Question: I have an ASP.NET webforms application and I have created a MVC View and a Layout Page and I have also created a Partial View but it is giving an error while loading in Layout Page. Please see the following error and my code:
Error on _LayoutPage.cshtml

I have added my code bellow:
_LayoutPage.cshtml
'''
<!DOCTYPE html>
<html>
<head>
<meta name="viewport" content="width=device-width" />
<title>@ViewBag.Title</title>
</head>
<body>
<p>Bellow table is in Layout page(Master Page)</p>
<table border="1" cellpadding="5" cellspacing="5">
<tr>
<td>@{Html.RenderAction("_Header", "Layout"); }</td>
<td>@RenderBody()</td>
</tr>
</table>
</body>
</html>
'''
LayoutController.cs
'''
using System;
using System.Collections.Generic;
using System.Linq;
using System.Web;
using System.Web.Mvc;
using CBT_WebApplication.Library.CS;
using CBT_WebApplicationProject.Models;
namespace CBT_WebApplicationProject.Controllers
{
public class LayoutController : Controller
{
public ActionResult _Header()
{
HeaderVM hvm = new HeaderVM();
hvm.sAltText = "HFI Logo";
hvm.sHomeURL = "~/Home3.aspx";
hvm.sClass = "logo-header";
hvm.sLogoSrc = "/images/graphics/hf-logo-header-blue.png";
return PartialView("~/Views/Header/_Header.cshtml");
}
}
}
'''
_Header.cshtml (Partial View)
'''
@model CBT_WebApplicationProject.Models.HeaderVM
<div id="divHFI" class='@Model.sClass'>
<a href='@Model.sHomeURL'>
<img src='@Model.sLogoSrc' alt='@Model.sAltText' />
</a>
</div>
'''
HeaderVM.cs
'''
using System;
using System.Collections.Generic;
using System.Linq;
using System.Web;
namespace CBT_WebApplicationProject.Models
{
public class HeaderVM
{
public string sAltText { get; set; }
public string sHomeURL { get; set; }
public string sLogoSrc { get; set; }
public string sClass { get; set; }
}
}
'''
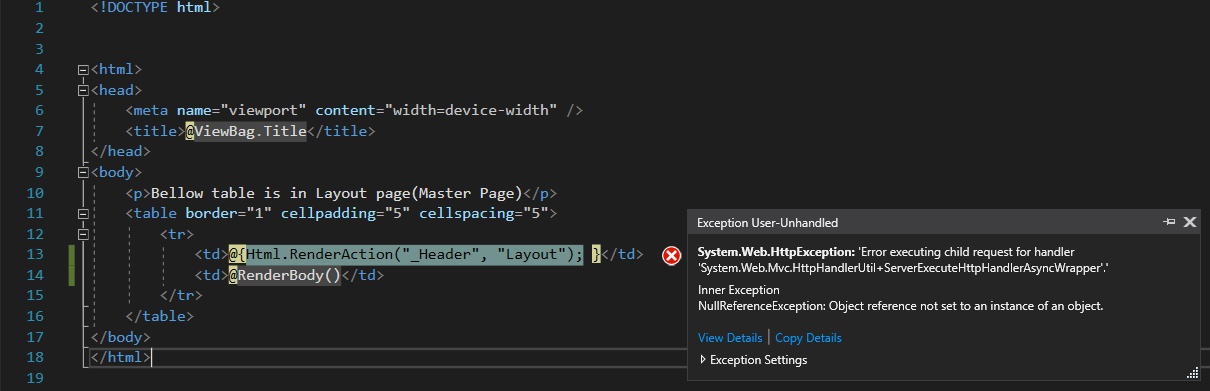
Answer: You have to pass your model when you return PartialView in controller in your case its
'''
return PartialView("~/Views/Header/_Header.cshtml",hvm);
'''
that will do it